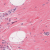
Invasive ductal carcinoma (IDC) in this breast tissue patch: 0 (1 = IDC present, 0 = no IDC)